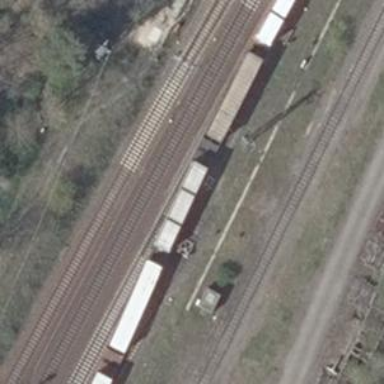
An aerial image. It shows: Railway switch.